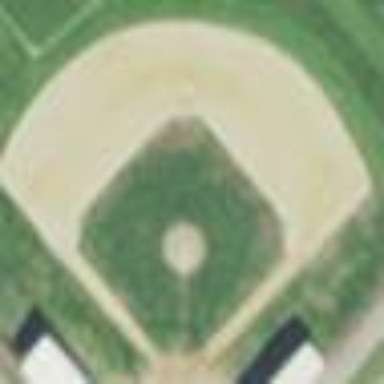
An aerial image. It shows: Baseball pitch for leisure and sports activities.